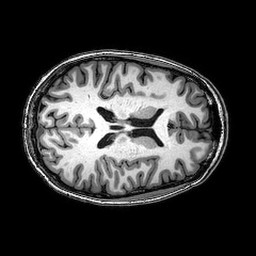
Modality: T1w
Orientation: axial
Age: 22
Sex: female
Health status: healthy
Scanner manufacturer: philips
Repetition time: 0.008176 s
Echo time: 0.00374 s